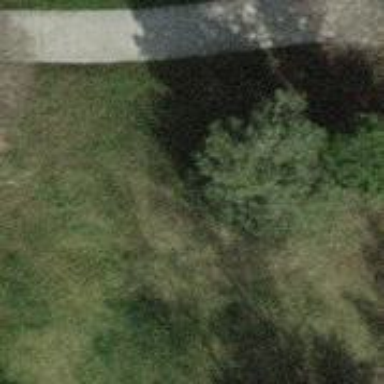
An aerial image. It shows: Needle-leaved tree in natural setting.